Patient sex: M
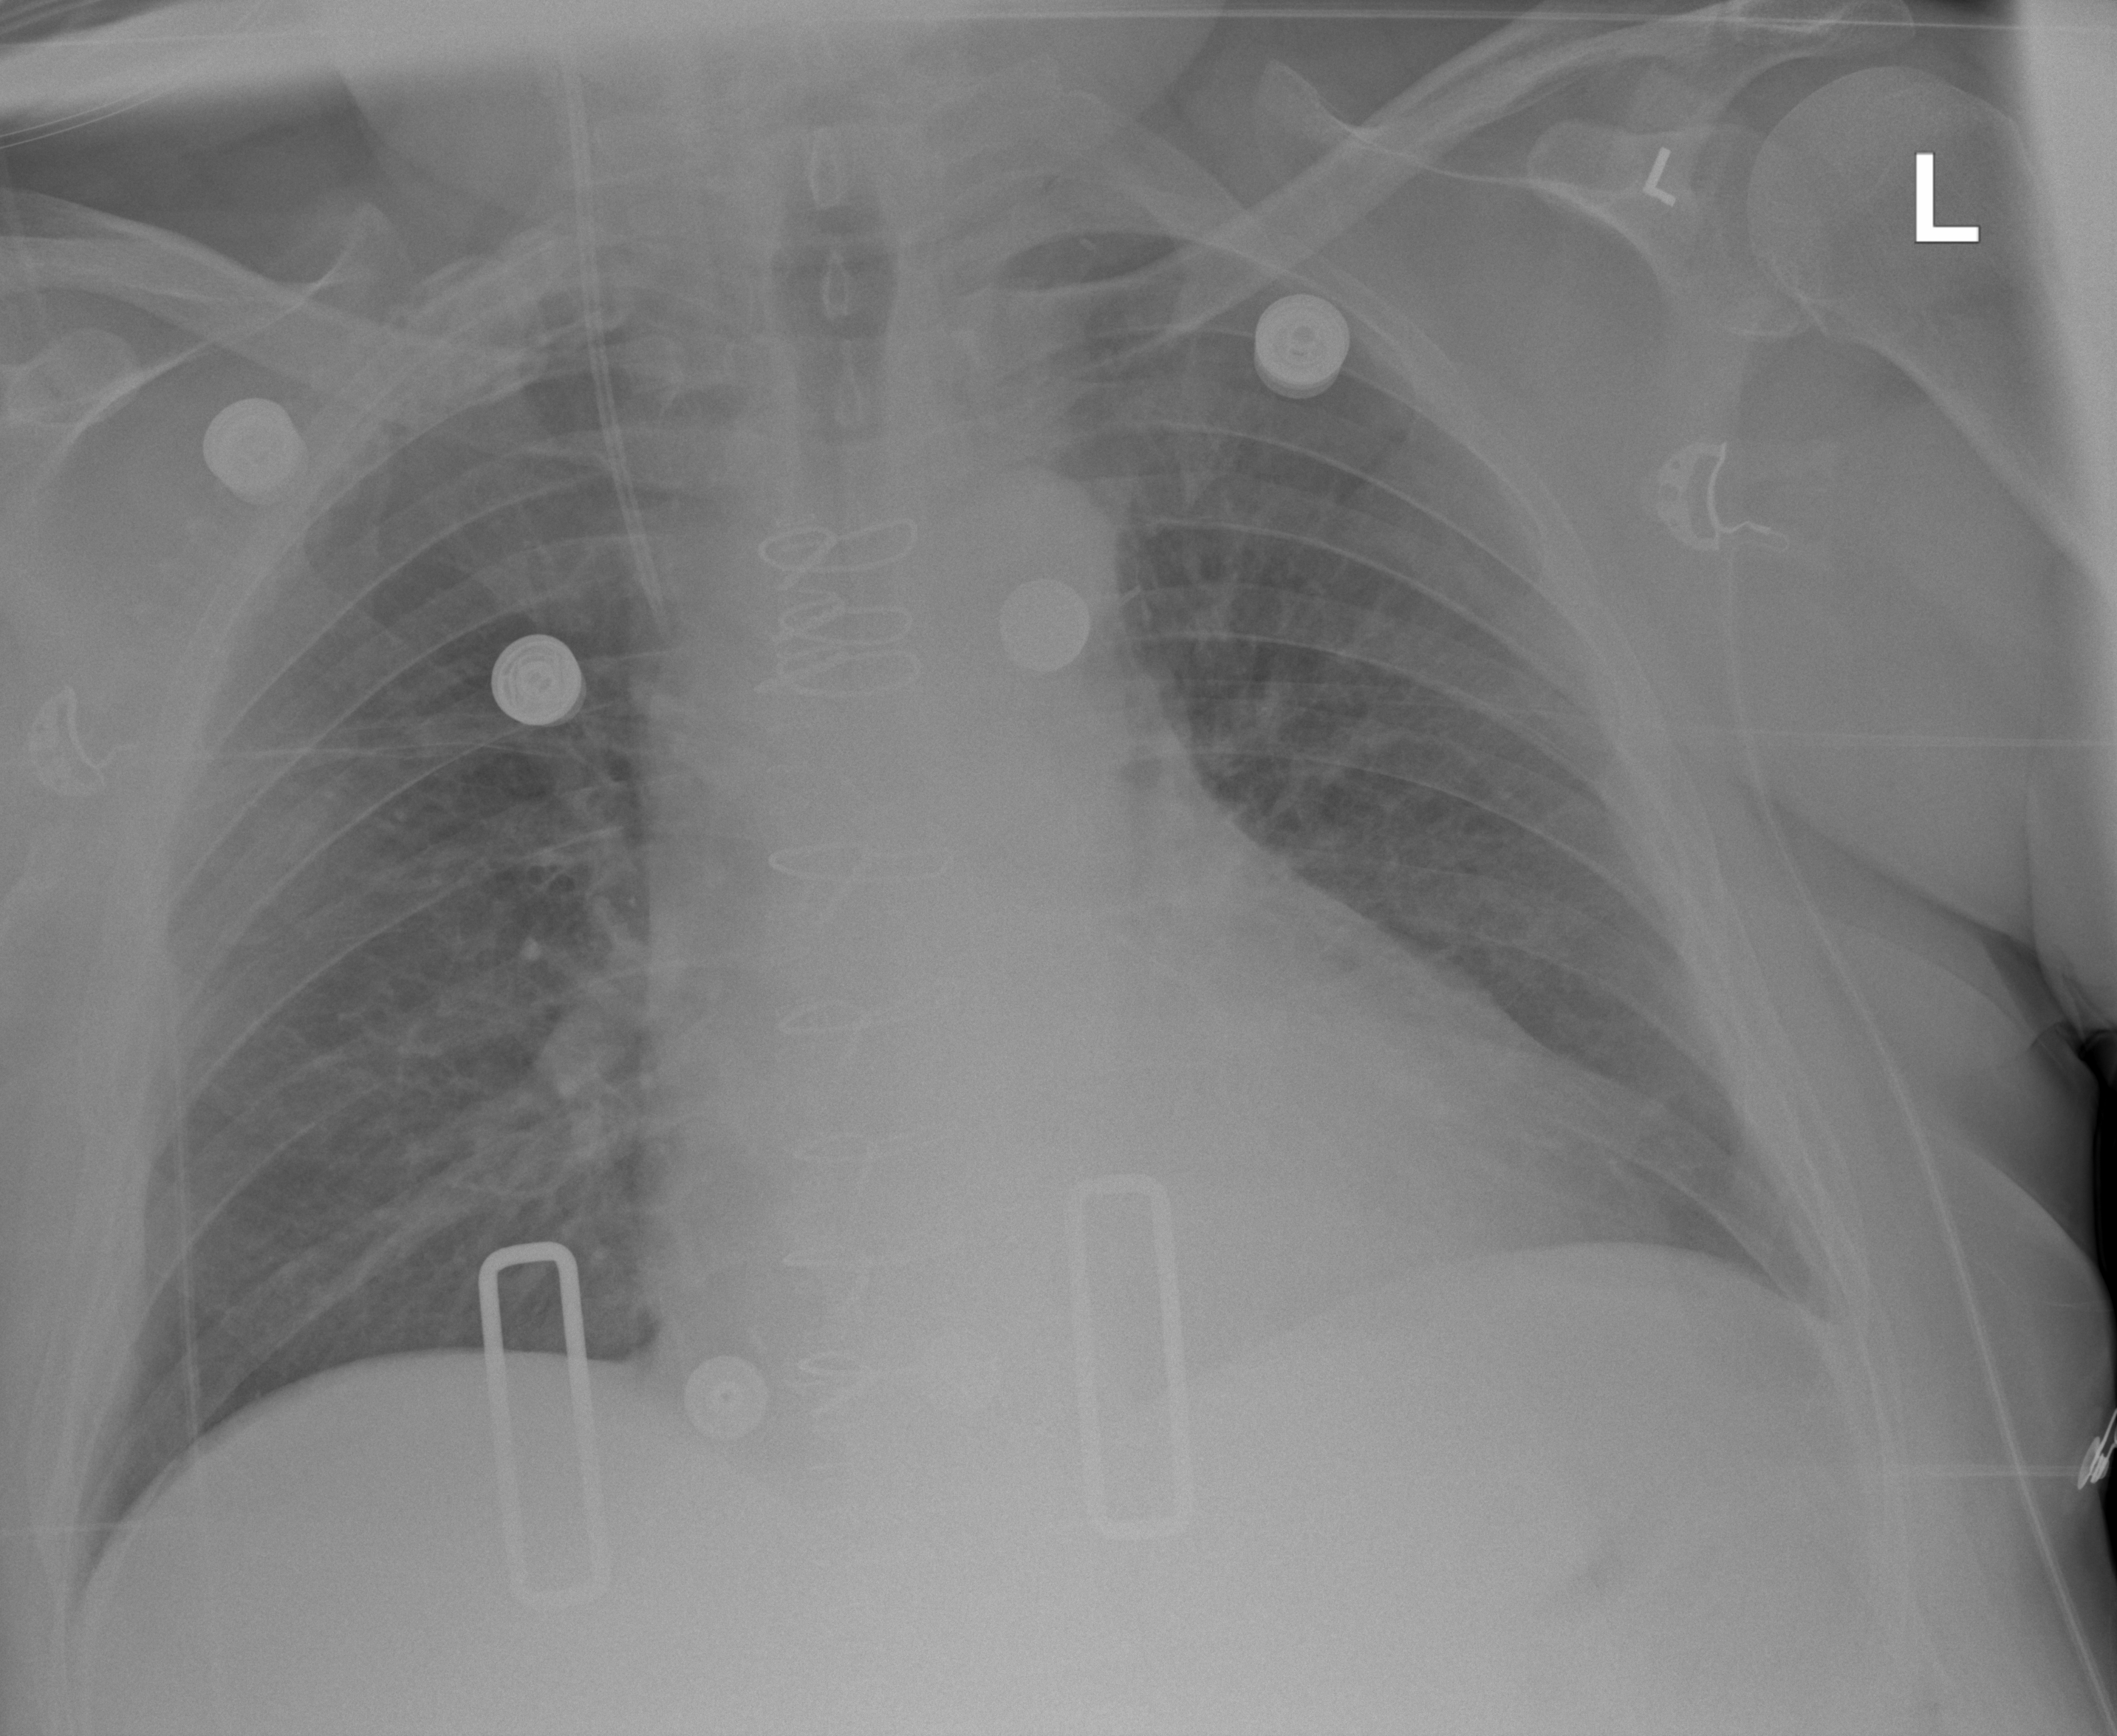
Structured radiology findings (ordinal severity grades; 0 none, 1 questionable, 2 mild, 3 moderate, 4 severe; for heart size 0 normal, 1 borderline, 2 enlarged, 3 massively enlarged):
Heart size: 2
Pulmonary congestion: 0
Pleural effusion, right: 0
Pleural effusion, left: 2
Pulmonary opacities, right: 0
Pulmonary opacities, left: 0
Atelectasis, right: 2
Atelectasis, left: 2